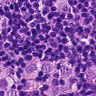
Metastatic tissue present: yes